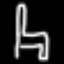
Label: chair